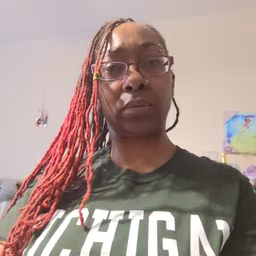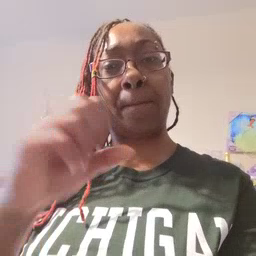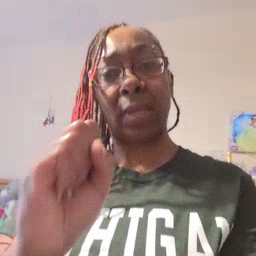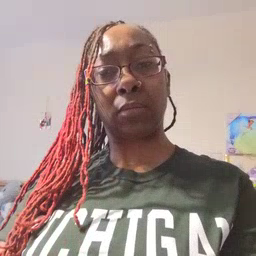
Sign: make